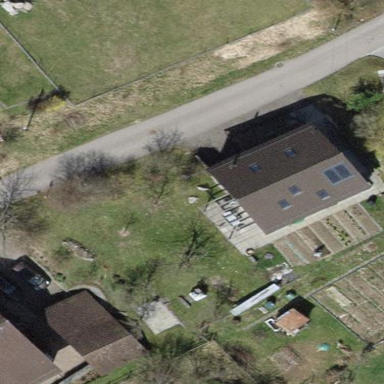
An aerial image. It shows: Detached building with gabled roof.